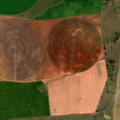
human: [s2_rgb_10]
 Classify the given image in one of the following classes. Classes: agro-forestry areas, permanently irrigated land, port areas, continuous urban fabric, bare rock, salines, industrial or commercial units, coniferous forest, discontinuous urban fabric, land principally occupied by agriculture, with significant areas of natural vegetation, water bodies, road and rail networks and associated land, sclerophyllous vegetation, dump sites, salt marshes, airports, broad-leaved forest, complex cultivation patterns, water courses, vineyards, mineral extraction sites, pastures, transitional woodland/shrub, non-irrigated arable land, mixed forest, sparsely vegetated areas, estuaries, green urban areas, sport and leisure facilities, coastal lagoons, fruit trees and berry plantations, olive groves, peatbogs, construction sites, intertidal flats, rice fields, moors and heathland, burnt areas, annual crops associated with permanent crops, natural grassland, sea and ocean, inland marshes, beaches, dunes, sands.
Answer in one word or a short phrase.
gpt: airports, non-irrigated arable land, permanently irrigated land, agro-forestry areas